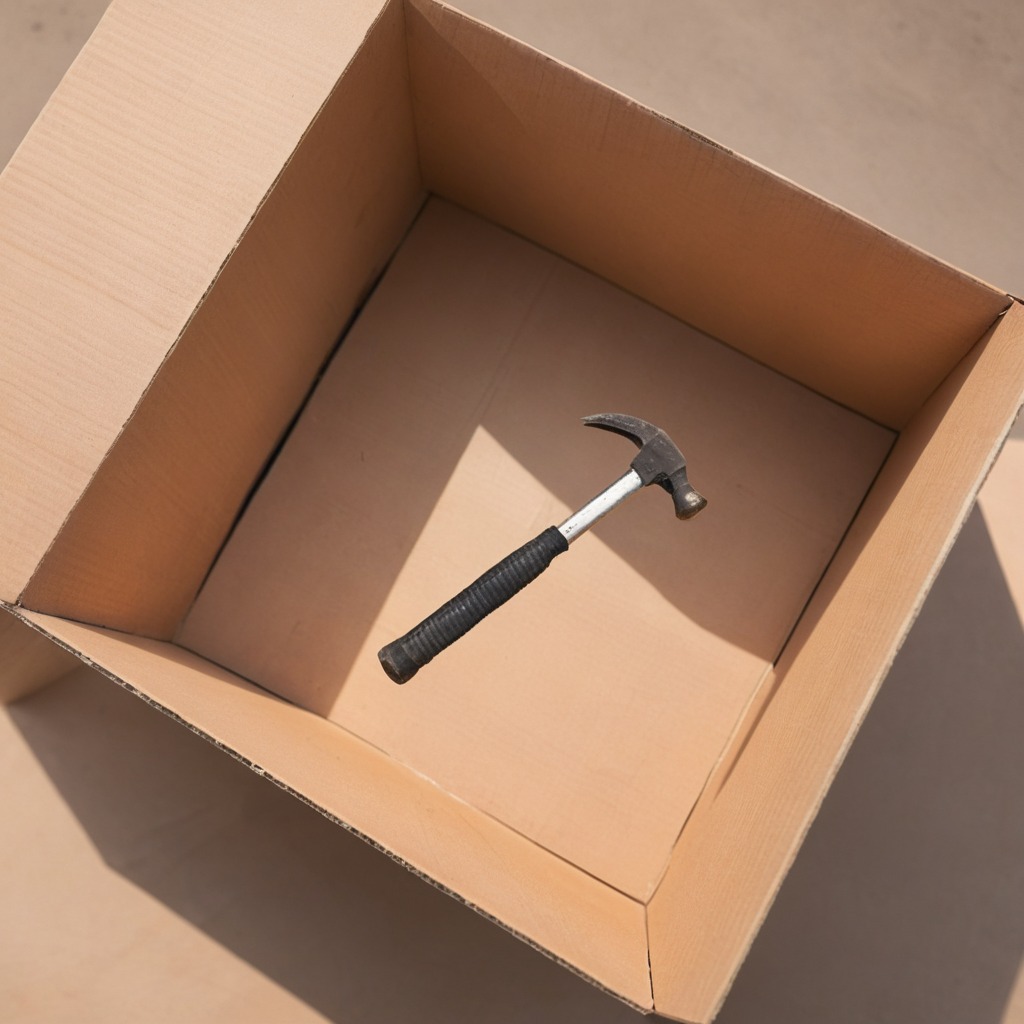
A hammer is lying on the cardboard box surface in an outdoor workshop during daytime bright natural light soft shadows slightly creased but